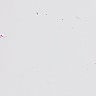
Metastatic tissue present: no